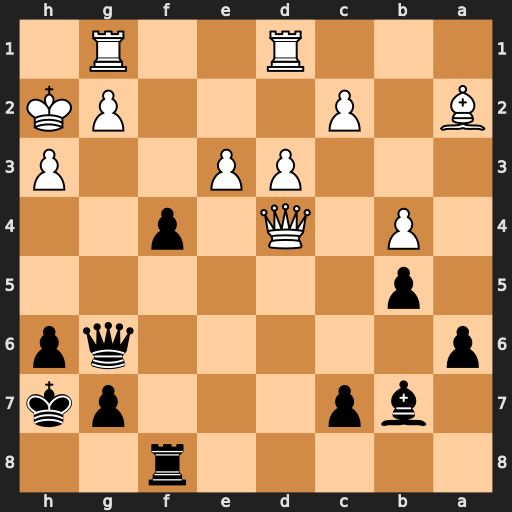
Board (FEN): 5r2/1bp3pk/p5qp/1p6/1P1Q1p2/3PP2P/B1P3PK/3R2R1
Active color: b
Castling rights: -
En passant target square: -
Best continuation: Qg3+ Kh1 Qxh3#